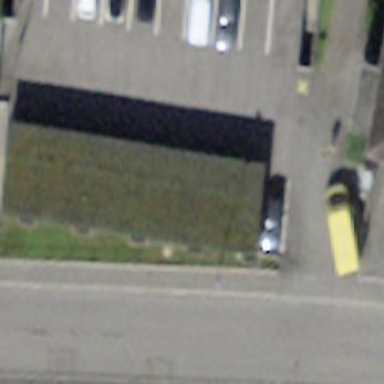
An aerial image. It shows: Group of garages.